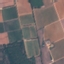
Land use / land cover class: PermanentCrop